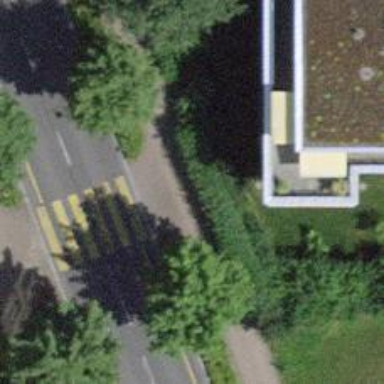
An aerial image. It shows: Sidewalk.